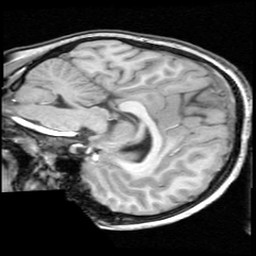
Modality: T1w
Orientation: sagittal
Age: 11
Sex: female
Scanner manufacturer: ge
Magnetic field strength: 1.5 T
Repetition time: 0.03333 s
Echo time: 0.008 s